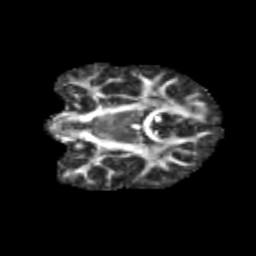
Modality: FA
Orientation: coronal
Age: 12
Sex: male
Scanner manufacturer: siemens
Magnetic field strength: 3 T
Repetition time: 3.8 s
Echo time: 0.07 s